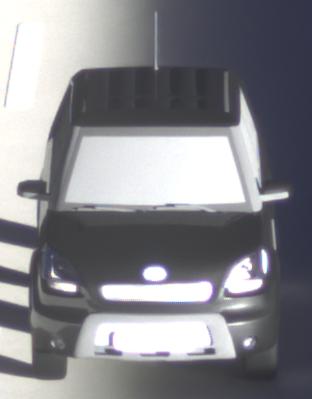
Make: KIA
Model: Soul 1.6
Detailed model: Soul (AM)
Model produced from: 2009/02
Model produced until: 2009/11
Doors: 5
Color: black
Road condition: dry road
Daytime: sunrise or sunset
Contrast: high contrast